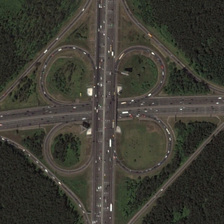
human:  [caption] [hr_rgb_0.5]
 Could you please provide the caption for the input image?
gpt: many green trees are near a viaduct with many cars .

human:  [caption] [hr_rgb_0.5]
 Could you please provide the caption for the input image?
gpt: many green trees are near a viaduct with many cars .

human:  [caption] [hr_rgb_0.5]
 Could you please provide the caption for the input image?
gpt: many green trees are near a viaduct with many cars .

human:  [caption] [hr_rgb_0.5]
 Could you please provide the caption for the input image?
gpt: many green trees are near a viaduct with many cars .

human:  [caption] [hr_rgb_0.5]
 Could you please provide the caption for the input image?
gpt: many green trees are near a viaduct with many cars .